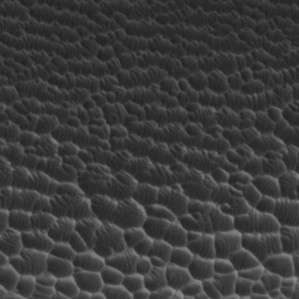
Label: non_frost